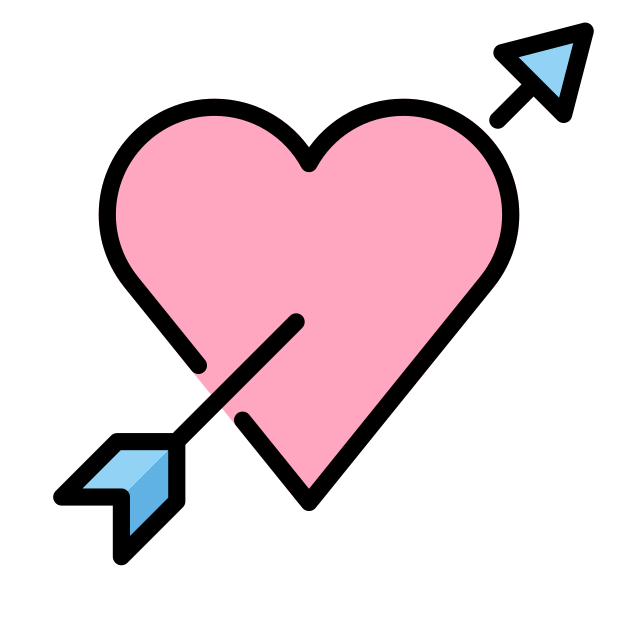
Emoji: 💘
Name: heart with arrow
Unicode: 0x1f498